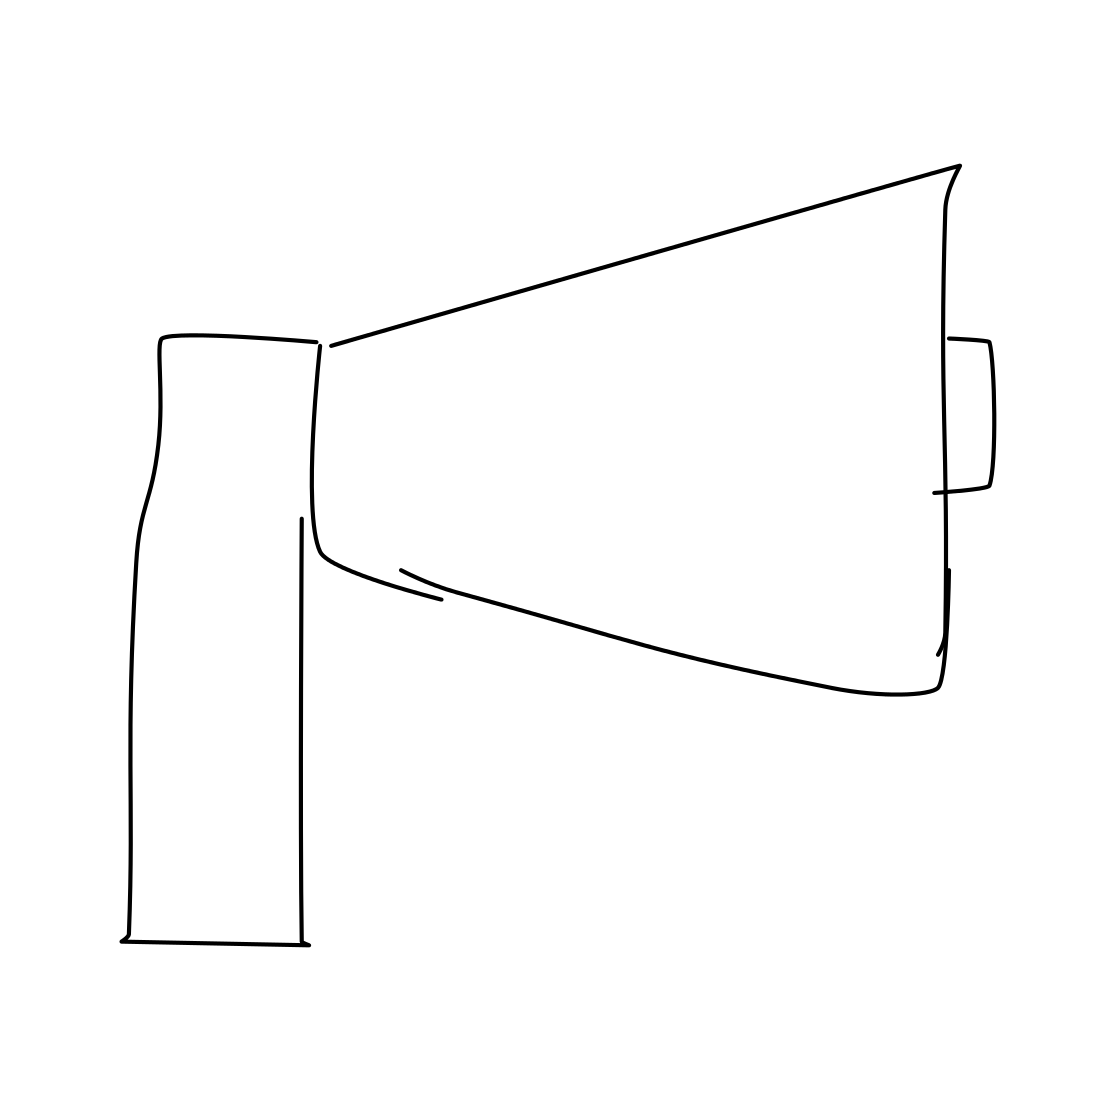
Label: megaphone